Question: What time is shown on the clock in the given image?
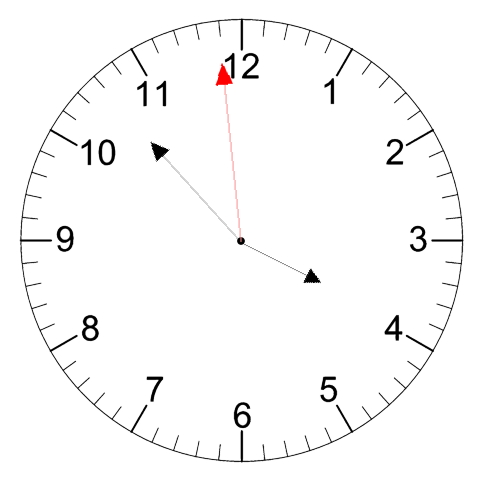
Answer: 03:52:59